Question: I have implemented one app where I am using 'RecyclerView' in 'fragments'. There are 3 buttons, 1 image and some text on every item. If I scroll and click on "View Profile" button then new activity will open which is running successfully but when I call back button then the Item is coming on start position. I need item will come at the same position.
Item Image

Code for Fragment
'''
public class Broader_Match_Tab extends Fragment{
int lastVisibleItemPosition;
SessionManager session;
private List<SuperHero> listSuperHeroes;
private RecyclerView recyclerView;
private RecyclerView.LayoutManager layoutManager;
private RecyclerView.Adapter adapter;
public ProgressBar progressBar;
private RequestQueue requestQueue;
private int requestCount1 = 1;
private Boolean isStarted = false;
private Boolean isVisible = false;
boolean isLastPageLoaded = false;
public String email;
TextView tvMSG;
public Broader_Match_Tab() {}
@Override
public void onStart() {
super.onStart();
isStarted = true;
if (isVisible && isStarted){
getData();
}
}
@Override
public void setUserVisibleHint(boolean isVisibleToUser) {
super.setUserVisibleHint(isVisibleToUser);
isVisible = isVisibleToUser;
if (isStarted && isVisible && (! isLastPageLoaded)) { getData(); } }
@Override
public void onCreate(Bundle savedInstanceState) {
super.onCreate(savedInstanceState);
}
@Override
public View onCreateView(LayoutInflater inflater, ViewGroup container, Bundle savedInstanceState) {
View view= inflater.inflate(R.layout.activity_main_test, container, false);
session = new SessionManager(getActivity());
// get user data from session
HashMap<String, String> user = session.getUserDetails();
email = user.get(SessionManager.KEY_EMAIL);
return view;
}
public void onViewCreated(View v, Bundle savedInstanceState) {
super.onViewCreated(v, savedInstanceState);
recyclerView = (RecyclerView) v.findViewById(R.id.recyclerView);
recyclerView.setHasFixedSize(true);
layoutManager = new LinearLayoutManager(getContext());
recyclerView.setLayoutManager(layoutManager);
listSuperHeroes = new ArrayList<>();
requestQueue = Volley.newRequestQueue(getContext());
adapter = new CardAdapter(listSuperHeroes, getActivity());
recyclerView.setAdapter(adapter);
progressBar = (ProgressBar) v.findViewById(R.id.progressBar1);
tvMSG = (TextView)v.findViewById(R.id.tvMSG);
recyclerView.addOnScrollListener(new RecyclerView.OnScrollListener() {
@Override
public void onScrollStateChanged(RecyclerView recyclerView, int
newState) {
super.onScrollStateChanged(recyclerView, newState);
if (isLastItemDisplaying(recyclerView)) {
getData();
}
}
});
}
private JsonArrayRequest getDataFromServer(int requestCount) {
final String DATA_URL = "https://www.example.com";
JsonArrayRequest jsonArrayRequest = new JsonArrayRequest(DATA_URL + String.valueOf(requestCount),
new Response.Listener<JSONArray>() {
@Override
public void onResponse(JSONArray response) {
if (response.length() == 0) {
progressBar.setVisibility(View.GONE);
tvMSG.setText("There is no broader matches");
isLastPageLoaded = true;
}
else {
parseData(response);
tvMSG.setVisibility(View.GONE);
progressBar.setVisibility(View.GONE);
}
}
},
new Response.ErrorListener() {
@Override
public void onErrorResponse(VolleyError error) {
progressBar.setVisibility(View.GONE);
Toast.makeText(getActivity(), "No More Items Available", Toast.LENGTH_SHORT).show();
}
});
return jsonArrayRequest;
}
private void getData() {
if(!isLastPageLoaded){
requestQueue.add(getDataFromServer(requestCount1));
requestCount1++;
}}
private void parseData(JSONArray array) {
for (int i = 0; i < array.length(); i++) {
SuperHero superHero = new SuperHero();
JSONObject json = null;
try {
json = array.getJSONObject(i);
superHero.setImageUrl(json.getString(Config_Test.TAG_IMAGE_URL));
superHero.setMglId(json.getString(Config_Test.TAG_MGLID));
superHero.setAge(json.getString(Config_Test.TAG_AGE));
superHero.setAgeHeight(json.getString(Config_Test.TAG_AGEHEIGHT));
superHero.setCommunity(json.getString(Config_Test.TAG_COMMUNITY));
superHero.setCaste(json.getString(Config_Test.TAG_CASTE));
superHero.setOccupation(json.getString(Config_Test.TAG_OCCUPATION));
superHero.setIncome(json.getString(Config_Test.TAG_INCOME));
superHero.setShortlist(json.getString(Config_Test.TAG_SHORTLIST));
superHero.setExpress_Intrest(json.getString(Config_Test.TAG_EXPRESSINTREST));
} catch (JSONException e) {
e.printStackTrace();
}
listSuperHeroes.add(superHero);
}
adapter.notifyDataSetChanged();
}
private boolean isLastItemDisplaying(RecyclerView recyclerView) {
if (recyclerView.getAdapter().getItemCount() != 0) {
lastVisibleItemPosition = ((LinearLayoutManager) recyclerView.getLayoutManager()).findLastCompletelyVisibleItemPosition();
if (lastVisibleItemPosition != RecyclerView.NO_POSITION && lastVisibleItemPosition == recyclerView.getAdapter().getItemCount() - 1)
return true;
}
return false;
}
}
'''
Adapter Code
'''
public class CardAdapter extends RecyclerView.Adapter<CardAdapter.ViewHolder>
{
private static final String url ="https://www.example.com";
private static final String url1 = "https://www.example.com";
private static final String KEY_MATRI_ID_TO="matriID_to";
private static final String KEY_MATRI_ID_BY="matriID_by";
SessionManager session;
public String matri_id_to, matri_id_by, str_gender;
String str_shortlist,str_EI;
//Imageloader to load image
private ImageLoader imageLoader;
private Context context;
//List to store all superheroes
List<SuperHero> superHeroes;
//Constructor of this class
public CardAdapter(List<SuperHero> superHeroes, Context context){
super();
//Getting all superheroes
this.superHeroes = superHeroes;
this.context = context;
}
@Override
public ViewHolder onCreateViewHolder(ViewGroup parent, int viewType) {
View v = LayoutInflater.from(parent.getContext())
.inflate(R.layout.superheroes_list, parent, false);
// Session class instance
session = new SessionManager(context);
session.checkLogin();
// get user data from session
HashMap<String, String> user = session.getUserDetails();
matri_id_by = user.get(SessionManager.KEY_EMAIL);
str_gender = user.get(SessionManager.KEY_GENDER);
ViewHolder viewHolder = new ViewHolder(v);
return viewHolder;
}
@Override
public void onBindViewHolder(final ViewHolder holder, final int position) {
//Getting the particular item from the list
final SuperHero superHero = superHeroes.get(position);
//Loading image from url
imageLoader = CustomVolleyRequest.getInstance(context).getImageLoader();
if(str_gender.equalsIgnoreCase("Male")) {
imageLoader.get(superHero.getImageUrl(), ImageLoader.getImageListener(holder.imageView, R.drawable.image, R.drawable.girl));
}
else {
imageLoader.get(superHero.getImageUrl(), ImageLoader.getImageListener(holder.imageView, R.drawable.image, R.drawable.boy));
}
int pos = getItemViewType(position);
if(superHeroes.get(pos).getImageUrl() == null) {
holder.imageView.setVisibility(View.GONE);
} else {
holder.imageView.setImageUrl(superHero.getImageUrl(), imageLoader);
}
holder.textViewId.setText(superHero.getMglId());
holder.AgeHeight.setText(superHero.getAgeHeight()+" / "+superHero.getAge());
holder.Community.setText(superHero.getCommunity()+" / "+superHero.getCaste());
holder.Occupation.setText(superHero.getOccupation());
holder.Income.setText(superHero.getIncome());
str_shortlist = superHero.getShortlist();
if(str_shortlist.toString().equalsIgnoreCase("Shortlisted")) {
holder.btnShortlist.setText(str_shortlist);
holder.btnShortlist.setBackgroundColor(Color.parseColor("#FF0E3671"));
holder.btnShortlist.setEnabled(false);
}
else{
holder.btnShortlist.setEnabled(true);
holder.btnShortlist.setText(str_shortlist);
holder.btnShortlist.setBackgroundColor(Color.parseColor("#2a7fff"));
}
str_EI = superHero.getExpress_Intrest();
Log.e("str_EI_____",str_EI);
if(str_EI.toString().equalsIgnoreCase("Accepted")) {
holder.btnEI.setText(str_EI);
holder.btnEI.setBackgroundColor(Color.parseColor("#FF045B49"));
holder.btnEI.setEnabled(false);
}
else if(str_EI.toString().equalsIgnoreCase("Reject")){
holder.btnEI.setText(str_EI);
holder.btnEI.setBackgroundColor(Color.parseColor("#FF045B49"));
holder.btnEI.setEnabled(false);
}
else if(str_EI.toString().equalsIgnoreCase("Declined")){
holder.btnEI.setText(str_EI);
holder.btnEI.setBackgroundColor(Color.parseColor("#FF045B49"));
holder.btnEI.setEnabled(false);
}
else if(str_EI.toString().equalsIgnoreCase("Pending..")){
holder.btnEI.setText(str_EI);
holder.btnEI.setBackgroundColor(Color.parseColor("#FF045B49"));
holder.btnEI.setEnabled(false);
}
else
{
holder.btnEI.setEnabled(true);
holder.btnEI.setText(str_EI);
holder.btnEI.setBackgroundColor(Color.parseColor("#00aa88"));
}
holder.btnShortlist.setOnClickListener(new View.OnClickListener() {
@Override
public void onClick(View v) {
superHero.setShortlist("Wait...");
holder.btnShortlist.setText(superHero.getShortlist());
matri_id_to = superHero.getMglId();
holder.shortlist(position);
}
});
holder.btnViewProfile.setOnClickListener(new View.OnClickListener() {
@Override
public void onClick(View view) {
Intent n = new Intent(holder.itemView.getContext(),BlankActivity.class);
String str_id = holder.textViewId.getText().toString();
n.putExtra("ID",str_id);
holder.itemView.getContext().startActivity(n);
}
});
holder.btnEI.setOnClickListener(new View.OnClickListener() {
@Override
public void onClick(View view) {
superHero.setExpress_Intrest("Wait...");
holder.btnEI.setText(superHero.getExpress_Intrest());
matri_id_to = superHero.getMglId();
holder.expressInterest(position);
}
});
}
public SuperHero getItem(int position){
return superHeroes.get(position);
}
@Override
public int getItemCount() {return superHeroes.size();}
@Override
public int getItemViewType(int position) {
return position;
}
class ViewHolder extends RecyclerView.ViewHolder{
public NetworkImageView imageView;
public TextView textViewId;
public TextView AgeHeight;
public TextView Community;
public TextView Occupation;
public TextView Income;
public Button btnShortlist;
public Button btnViewProfile;
public Button btnEI;
//Initializing Views
public ViewHolder(final View itemView) {
super(itemView);
imageView = (NetworkImageView) itemView.findViewById(R.id.imageViewHero);
textViewId = (TextView) itemView.findViewById(R.id.textViewId);
AgeHeight = (TextView) itemView.findViewById(R.id.AgeHeight);
Community = (TextView) itemView.findViewById(R.id.Community);
Occupation = (TextView) itemView.findViewById(R.id.Occupation);
Income = (TextView) itemView.findViewById(R.id.Income);
btnShortlist = (Button) itemView.findViewById(R.id.btnshort);
btnViewProfile = (Button) itemView.findViewById(R.id.buttonViewProfile);
btnEI = (Button) itemView.findViewById(R.id.btnExpressIntrest);
}
public void shortlist(final int position) {
StringRequest stringRequest = new StringRequest(Request.Method.POST, url, new Response.Listener<String>() {
@Override
public void onResponse(String response) {
if (response.trim().equalsIgnoreCase("success")) {
superHeroes.get(position).setShortlist("Shortlisted");
// holder.btnShortlist.setText(superHero.getShortlist());
notifyDataSetChanged();
}
}
},
new Response.ErrorListener() {
@Override
public void onErrorResponse(VolleyError error) {
Toast.makeText(context, error.toString(), Toast.LENGTH_LONG).show();
}
}) {
@Override
protected Map<String, String> getParams() {
Map<String, String> params = new HashMap<String, String>();
params.put(KEY_MATRI_ID_BY, matri_id_by);
params.put(KEY_MATRI_ID_TO, matri_id_to);
return params;
}
};
RequestQueue requestQueue = Volley.newRequestQueue(context);
requestQueue.add(stringRequest);
}
public void expressInterest(final int position) {
StringRequest stringRequest1 = new StringRequest(Request.Method.POST, url1, new Response.Listener<String>() {
@Override
public void onResponse(String response) {
if(response.trim().equalsIgnoreCase("success")) {
superHeroes.get(position).setExpress_Intrest("Pending..");
notifyDataSetChanged();
}
}
},
new Response.ErrorListener() {
@Override
public void onErrorResponse(VolleyError error) {
Toast.makeText(context, error.toString(), Toast.LENGTH_LONG).show();
}
}) {
@Override
protected Map<String, String> getParams() {
Map<String, String> params = new HashMap<String, String>();
params.put(KEY_MATRI_ID_BY,matri_id_by);
params.put(KEY_MATRI_ID_TO,matri_id_to);
return params;
}
};
RequestQueue requestQueue = Volley.newRequestQueue(context);
requestQueue.add(stringRequest1);
}
}
}
'''
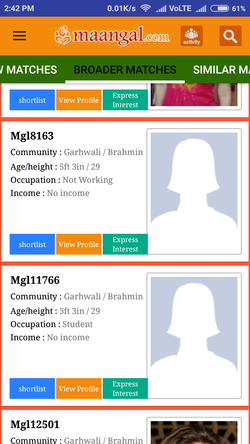
Answer: The main problem is that onPause you are clearing the whole data and when the fragment getting visible again you are requesting to server from the page 1. Comment the following code.
'''
@Override
public void onPause(){
super.onPause();
//listSuperHeroes.clear();
//adapter.notifyDataSetChanged();
//requestCount1=1;
}
}
'''
update the isLastPageLoaded here:
'''
private boolean isLastPageUpdated = false;
private JsonArrayRequest getDataFromServer(int requestCount) {
final String DATA_URL = "https://www.XYZ.php?matri_id="+email+"&page=";
JsonArrayRequest jsonArrayRequest = new JsonArrayRequest(DATA_URL + String.valueOf(requestCount),
new Response.Listener<JSONArray>() {
@Override
public void onResponse(JSONArray response) {
if (response.length() == 0) {
progressBar.setVisibility(View.GONE);
tvMSG.setText("There is no broader matches");
isLastPageLoaded = true;
}
else {
parseData(response);
tvMSG.setVisibility(View.GONE);
progressBar.setVisibility(View.GONE);
}
}
},
new Response.ErrorListener() {
@Override
public void onErrorResponse(VolleyError error) {
progressBar.setVisibility(View.GONE);
Toast.makeText(getActivity(), "No More Items
Available", Toast.LENGTH_SHORT).show();
}
});
return jsonArrayRequest;
}
'''
and in getData()
'''
private void getData() {
if(!isLastPageUpdated){
requestQueue.add(getDataFromServer(requestCount1));
requestCount1++;
}}
'''